Question: I've made this circular button in Android Studio:

I used a custom backgroud. The problem is that the highlighted yellow area in the image, is clickable. I want to reduce the clickable area to just the red circle.
Is there any way to do such thing?
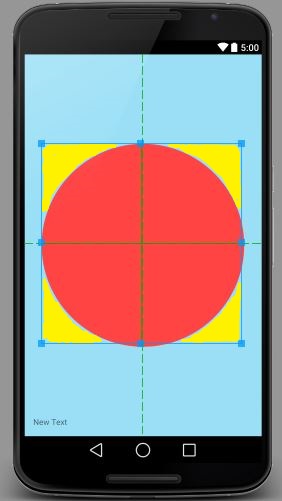
Answer: You remove that transparent area of your image. Because it's a part of your image.
Any kind of image always have . If the corners of the image are transparent, doesn't mean those Those pixels are and you cannot remove that area.
No library yet created that can apart transparent area of an image from image itself.